Question: I have a list like the following (sample):

But this list is just a sample for logic. The list should be dynamic. List field may have more than 3 and The list can have a collection of the child (data format like json)
I want to convert nested ul-li html tags. I think, I can do that with reflection like following. But I am using to the reflection first time. My code is like following for now. What should I do for that?
'''
public static string ConvertToHtml<T>(IEnumerable<T> list) where T : class
{
StringBuilder html = new StringBuilder();
foreach (var item in list)
{
Type itemType = item.GetType();
if (itemType.IsClass)
{
FieldInfo[] fieldInfo = itemType.GetFields(BindingFlags.Public | BindingFlags.Instance); // Field?
if (fieldInfo.Any())
{
foreach (var field in fieldInfo)
{
var name = field.Name;
var value = field.GetValue(item);
}
}
PropertyInfo[] propertyInfo = itemType.GetProperties(BindingFlags.Public | BindingFlags.Instance); // Property?
if (propertyInfo.Any())
{
foreach (var property in propertyInfo)
{
var name = property.Name;
var value = property.GetValue(item);
}
}
}
}
return string.Empty;
}
'''
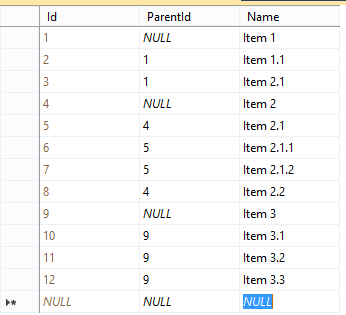
Answer: Most likely you have chosen a wrong approach to do the task. The reflection is typically used for querying the runtime code structures like types, their fields, properties and methods. The most common use case for that is creating a method for serialization/deserialization of arbitrary types.
In your case it does not look like the arbitrary structure - you have quite strict data structure even though it is supports infinite (conceptually) nested levels (like JSON). In other words, you have "tree" <URL>.
To traverse it several algorithms exists: <URL> But the problem is a bit tricky than you can expect as you first need to understand the concept.
The tree traversal algorithms are typically recursive. So in order to do it right you have to get into this concept as well.
After that the code for building the list is quite simple:
'''
public class Node {
string Name { get; set; }
IList<Node> Subnodes { get; private set; }
}
private void BuildList(Node node, StringBuilder sb) {
sb.Append("<ul>");
foreach (var n in node.Subnodes) {
sb.Append("<li>" + n.Name);
BuildList(n, sb);
sb.Append("</li>");
}
sb.Append("</ul>");
}
public string BiuldList(Node root) {
var sb = new StringBuilder();
BuildList(root, sb);
return sb.ToString();
}
'''
Using the given code it would generate empty '<ul></ul>' tags inside the '<li></li>' items who don't have children. So I did a slightly change adding a condition to only create the sub list when there are children.
Code:
'''
private void BuildList(Node node, StringBuilder sb) {
if(node.Subnodes.Count > 0){
sb.Append("<ul>");
foreach (var n in node.Subnodes) {
sb.Append("<li>" + n.Name);
BuildList(n, sb);
sb.Append("</li>");
}
sb.Append("</ul>");
}
}
'''